Question:
Got this app running in kiosk mode and would like to run it on full screen.
Already got rid of the application's grey title bar, but still got the home, volume, back and other buttons on the top bar as you can see in the picture.
The device is running android 2.2 firmware.
Any help is greatly appreciated!
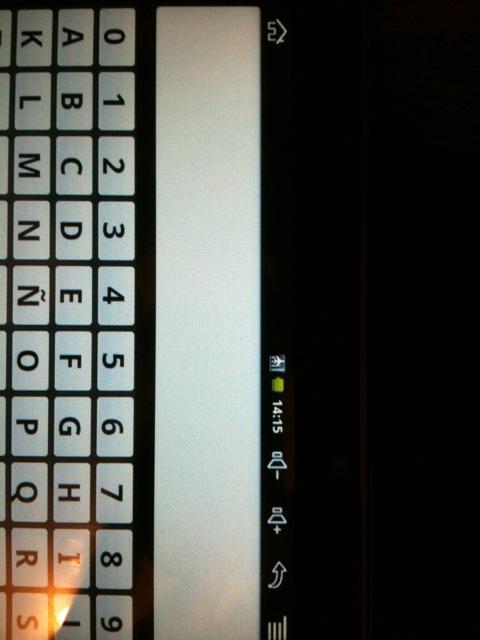
Answer: The tablet you are running on is running a hacked version of Android, one that does not comply with the Compatibility Definition Document. As a result, you probably cannot get rid of that bar, unless you replace the firmware with something else.
The recommendations that the other provided is the right answer for compatible Android devices.